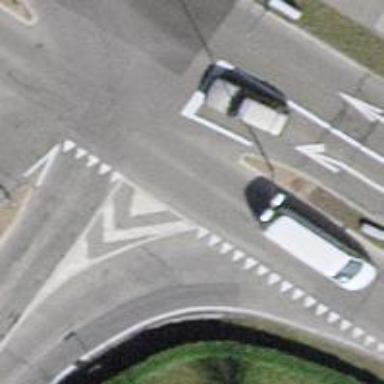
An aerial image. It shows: Secondary road with asphalt surface.